Interaction volume radius: 10 \u00c5
Interaction volume height: 10 \u00c5
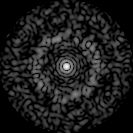
Disorder parameter: 0.817